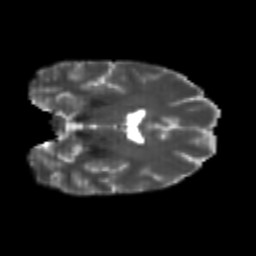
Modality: T2w
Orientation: coronal
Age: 26
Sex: female
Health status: healthy
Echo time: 0.074 s